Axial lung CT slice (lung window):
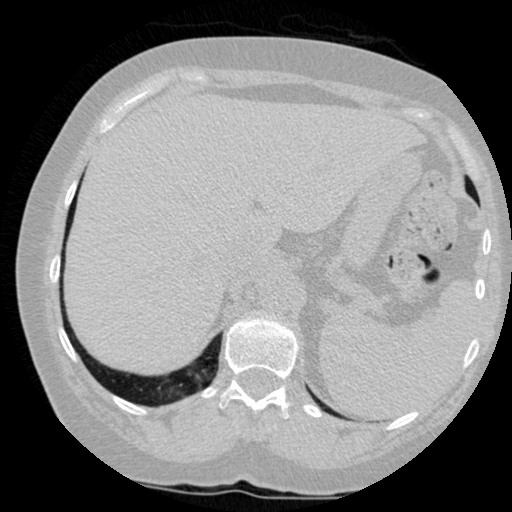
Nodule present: no